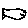
Label: fish